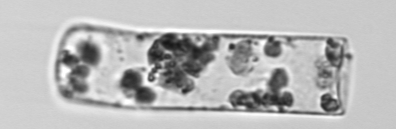
Label: Guinardia_flaccida